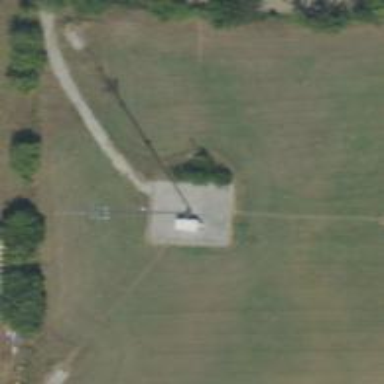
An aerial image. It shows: Man-made mast used for communication purposes.